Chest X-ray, PA view. Patient: 59 years old, sex M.
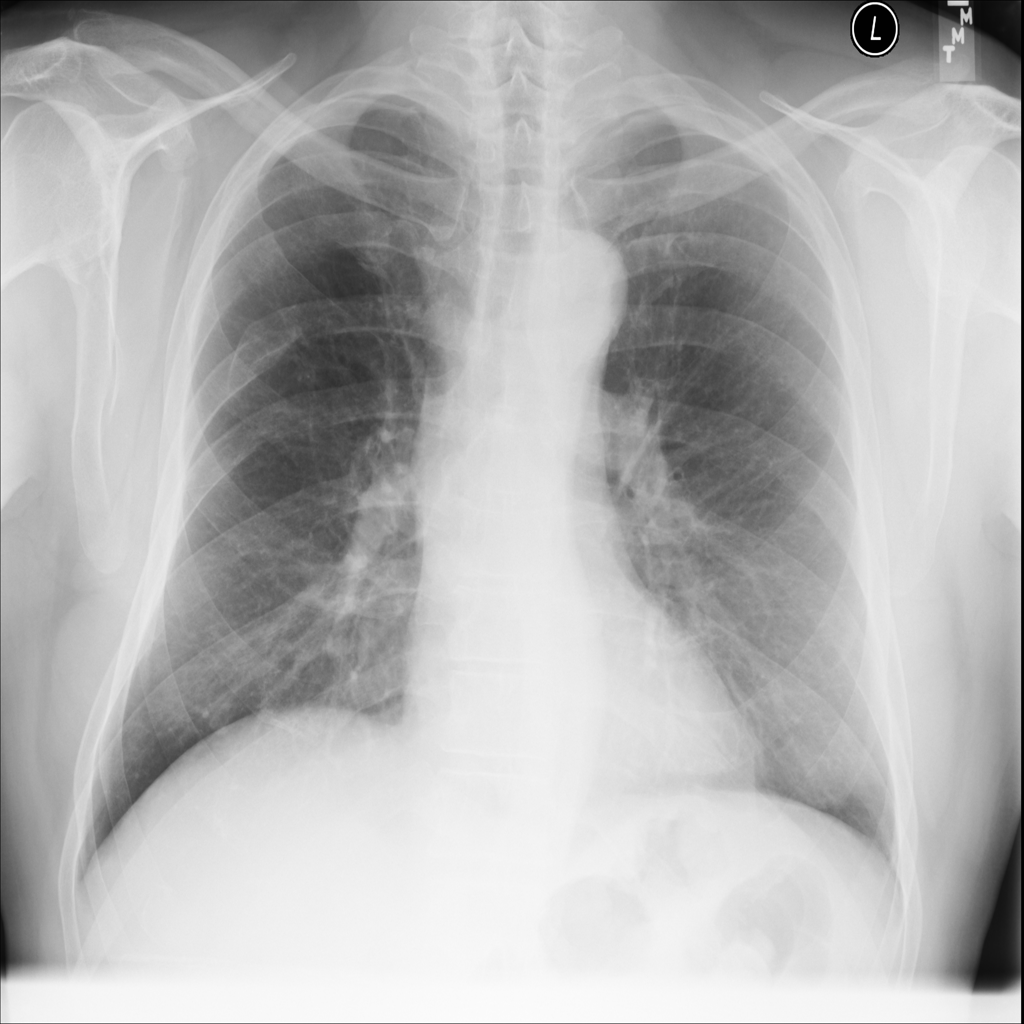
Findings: No Finding